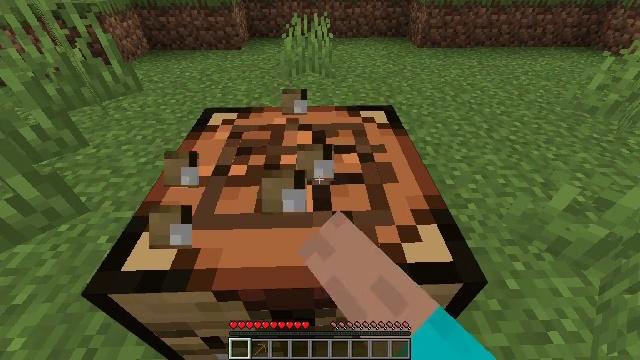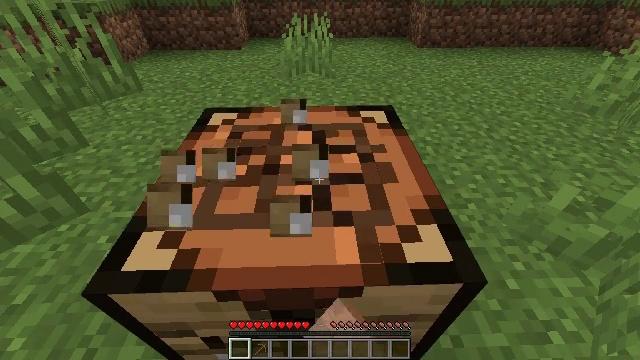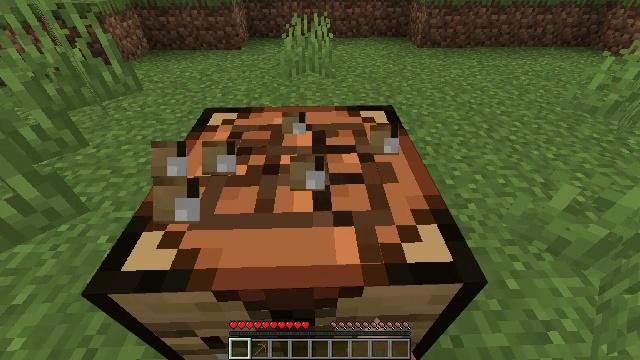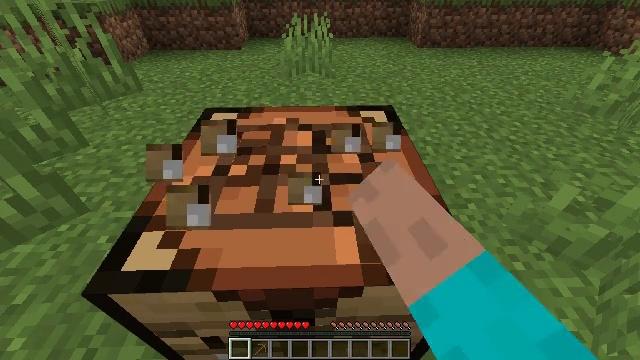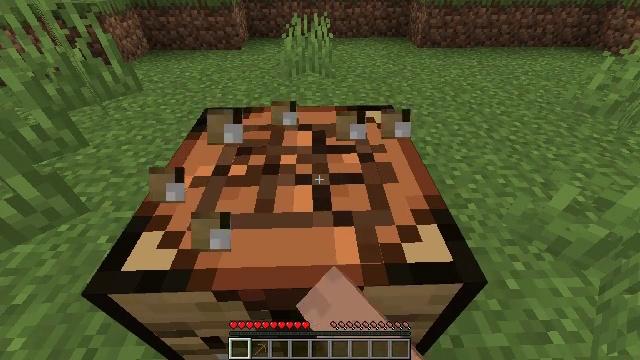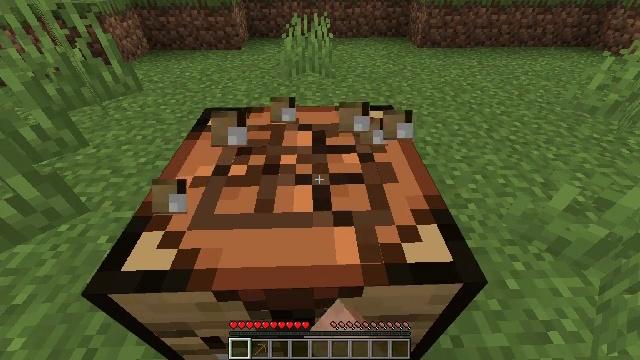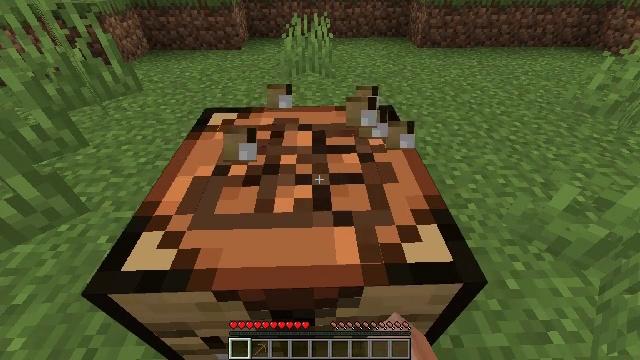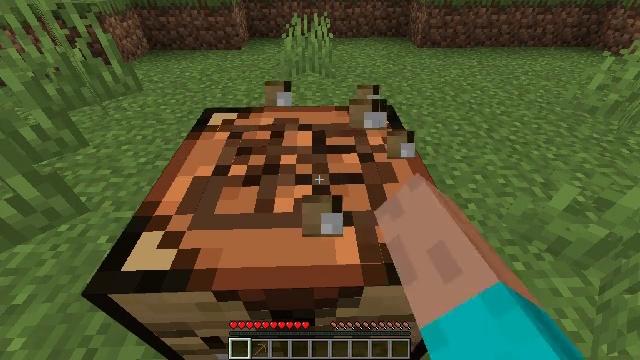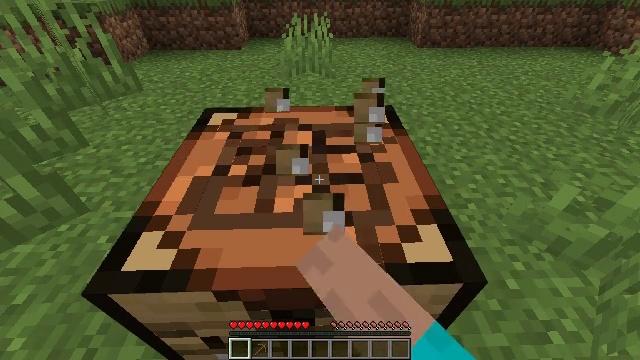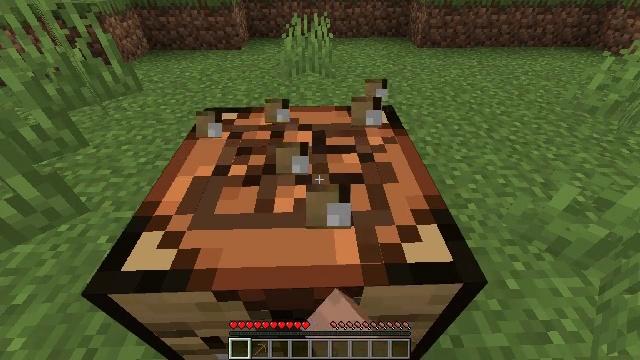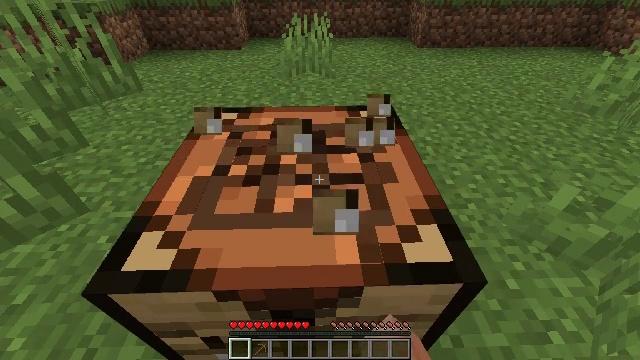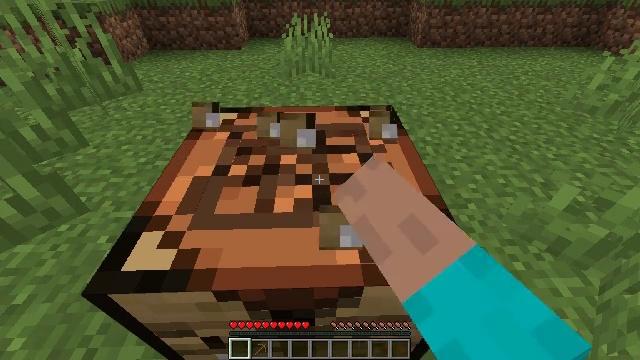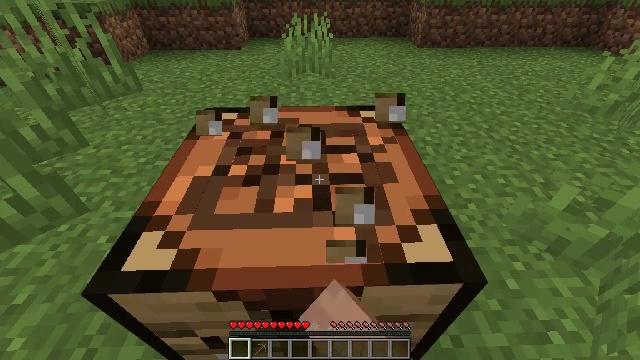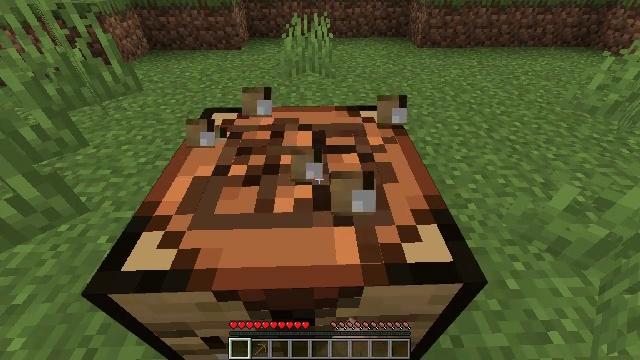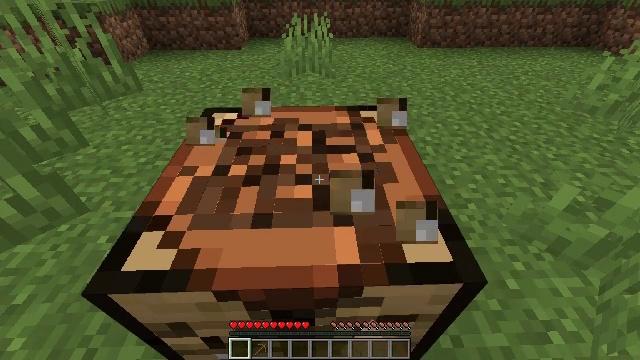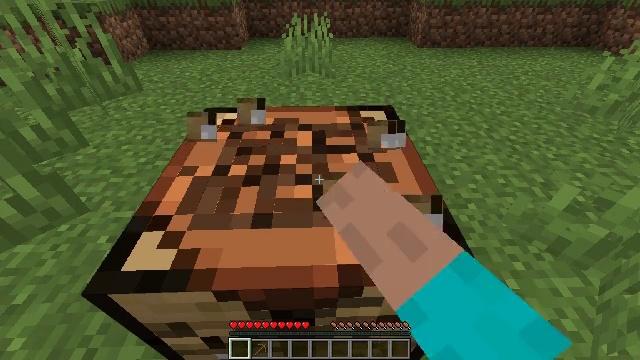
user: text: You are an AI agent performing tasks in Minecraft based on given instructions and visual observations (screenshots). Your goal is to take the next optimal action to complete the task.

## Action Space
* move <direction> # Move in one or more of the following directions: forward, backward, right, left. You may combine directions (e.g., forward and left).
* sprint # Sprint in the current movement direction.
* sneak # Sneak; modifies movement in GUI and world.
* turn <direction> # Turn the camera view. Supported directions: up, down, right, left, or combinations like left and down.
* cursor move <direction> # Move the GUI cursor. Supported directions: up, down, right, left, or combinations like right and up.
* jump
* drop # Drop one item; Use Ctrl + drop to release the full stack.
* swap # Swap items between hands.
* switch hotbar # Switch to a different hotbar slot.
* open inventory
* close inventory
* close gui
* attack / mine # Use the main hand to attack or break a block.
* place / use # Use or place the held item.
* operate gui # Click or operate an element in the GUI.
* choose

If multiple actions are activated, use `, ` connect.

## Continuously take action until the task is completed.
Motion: motion action
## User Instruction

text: Mine block crafting table.
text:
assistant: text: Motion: attack / mine
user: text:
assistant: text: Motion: attack / mine
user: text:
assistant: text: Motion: attack / mine
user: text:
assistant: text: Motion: attack / mine
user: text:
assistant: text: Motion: attack / mine
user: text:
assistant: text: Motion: attack / mine
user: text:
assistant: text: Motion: attack / mine
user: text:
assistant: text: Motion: attack / mine
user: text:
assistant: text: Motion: attack / mine
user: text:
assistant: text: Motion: attack / mine
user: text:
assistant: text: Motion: attack / mine
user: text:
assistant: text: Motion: attack / mine
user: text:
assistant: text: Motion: attack / mine
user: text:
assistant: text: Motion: attack / mine
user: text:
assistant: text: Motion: attack / mine
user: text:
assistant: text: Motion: attack / mine
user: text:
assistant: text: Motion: attack / mine
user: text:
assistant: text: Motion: attack / mine
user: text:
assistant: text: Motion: attack / mine
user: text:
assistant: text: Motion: attack / mine
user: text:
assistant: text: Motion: attack / mine
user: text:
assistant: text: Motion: attack / mine
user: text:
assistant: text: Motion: attack / mine
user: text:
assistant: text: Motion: attack / mine
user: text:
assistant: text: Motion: attack / mine
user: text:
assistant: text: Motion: attack / mine
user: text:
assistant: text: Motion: attack / mine
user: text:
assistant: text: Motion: attack / mine
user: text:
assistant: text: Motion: attack / mine
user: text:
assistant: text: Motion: attack / mine